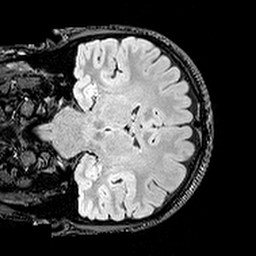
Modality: T2w
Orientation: coronal
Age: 25
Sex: female
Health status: healthy
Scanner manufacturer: siemens
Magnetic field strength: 3 T
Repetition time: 5 s
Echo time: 0.396 s